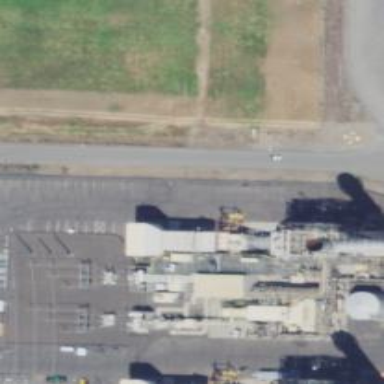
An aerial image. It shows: Gas-powered generator. It is gas turbine type generator.